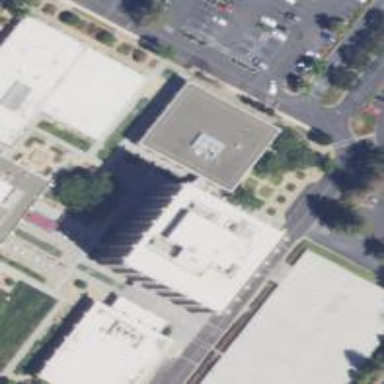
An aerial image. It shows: Office building.